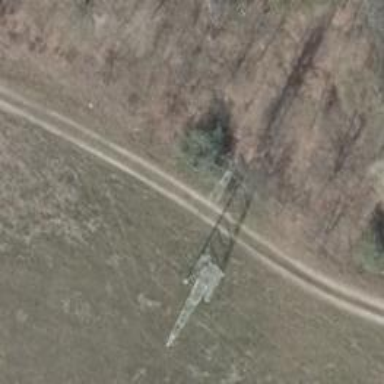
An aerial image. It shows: Power tower.